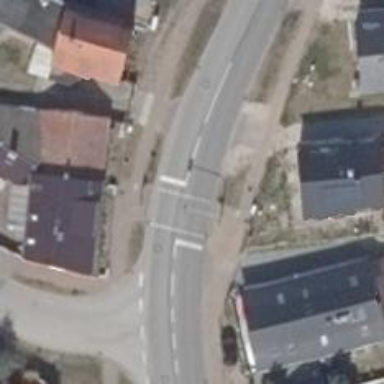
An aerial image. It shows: Secondary road with asphalt surface.